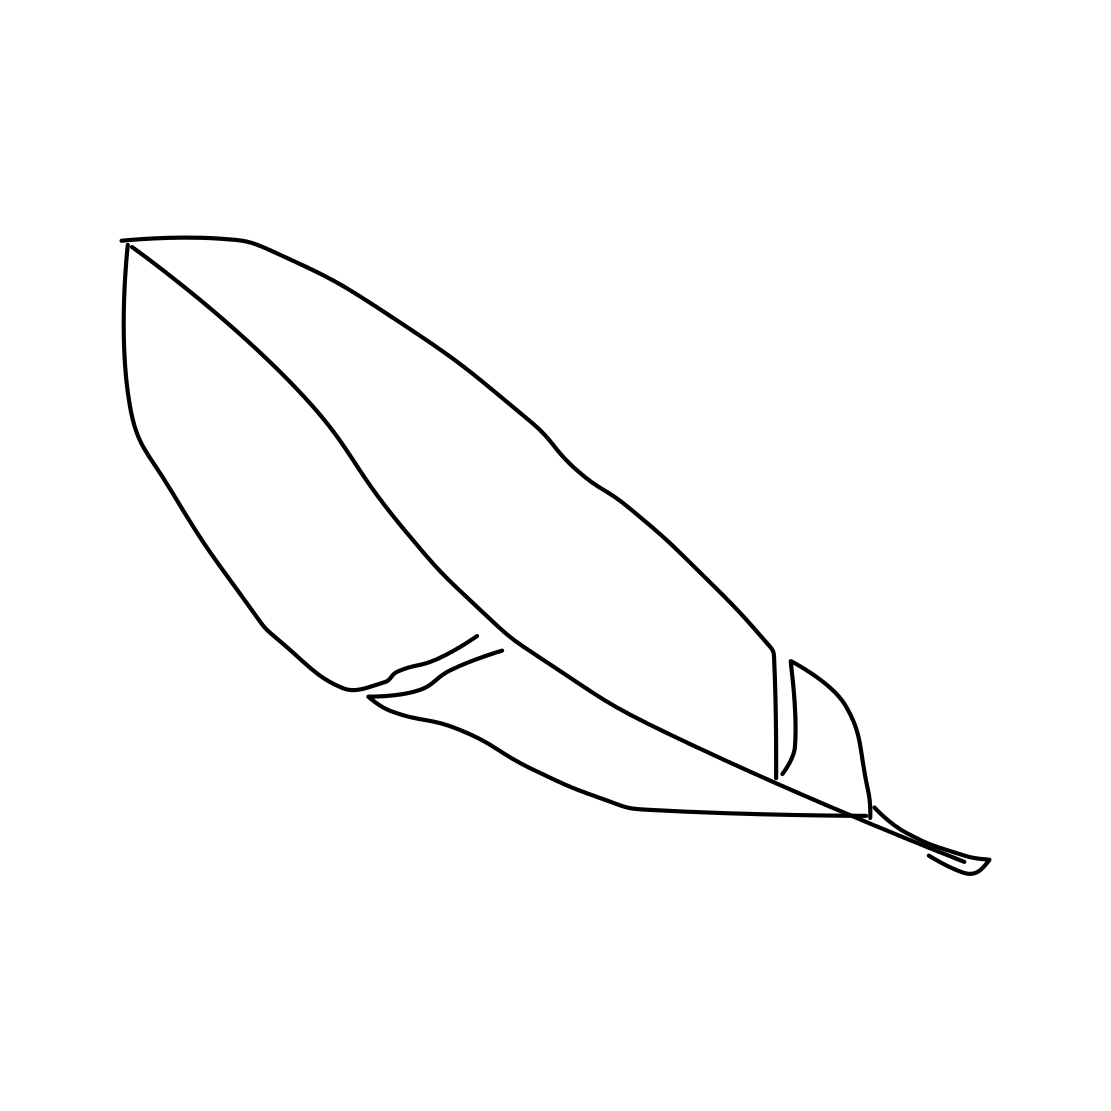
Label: feather